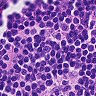
Metastatic tissue present: no